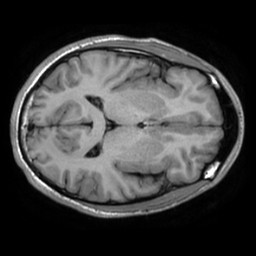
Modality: inplaneT1
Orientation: axial
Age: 21
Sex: male
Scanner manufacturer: ge
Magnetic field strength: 3 T
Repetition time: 2.499 s
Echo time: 0.02513 s